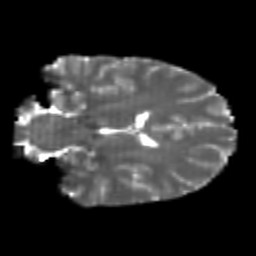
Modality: T2w
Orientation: coronal
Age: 23
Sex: male
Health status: healthy
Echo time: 0.074 s